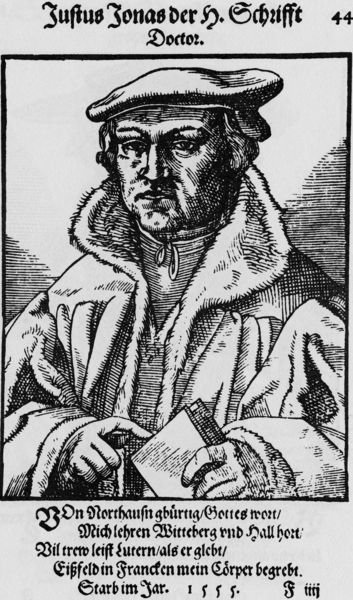
Titel: Bildnis des Justus Jonas
Künstler: Tobias Stimmer
Institution: (Seriendruck)
Schlagwörter: dunkel, hand, mann, weiß, finger, frisur, geste, grau, haar, holz, hut, mund, nase, schwarz, blick, schleife, hemd, jacke, kappe, mütze, augen, band, bibel, falten, gesicht, hermelin, kragen, mensch, pelz, rahmen, bildnis, hals, herr, hände, portrait, porträt, kirche, haare, mantel, reich, schnur, adel, kaufmann, schleifen, kinn, lippen, renaissance, holzschnitt, schrift, wangen, grafik, graphik, falte, zeigefinger, ernst, inschrift, streng, deutsch, zeigen, raffung, buch, druck, schwarzweiss, schraffur, holzstich, radierung, stich, kupfer, seite, text, zeitung, beschriftung, überschrift, bürgertum, herrscher, arzt, kunst, buchdruck, serie, pelzmantel, dukel, üppig, mittelalter, luther, fingerzeig, heiliger, gelehrter, kupferstich, fraktur, doktor, lehre, hinweis, frühe neuzeit, reformation, majuskel, doof, überschirft, junker, wittenberg, basket, ratlosigkeit, doctor, alin, janson, matze, rotaru, jonas, tippen, ratsherr, justus, todesanzeige, 1555, totenblatt, grabbild, justus jonas, heillige schrift, doktir